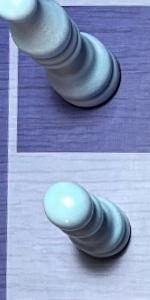
Label: Pawn_White